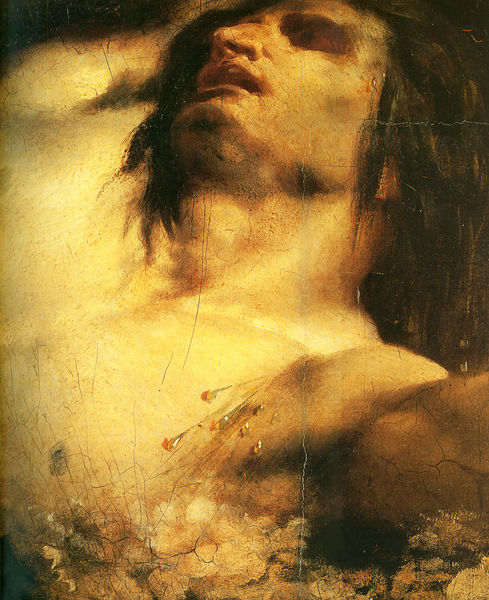
Titel: Die Dantebarke (Dante und Vergil in der Hölle)
Künstler: Eugène Delacroix
Institution: Paris, Musée du Louvre
Schlagwörter: akt, gemälde, kopf, mann, nackt, gelb, ocker, ausschnitt, braun, brust, haar, holz, licht, mund, nase, malerei, bart, augen, gesicht, mensch, stein, tod, tot, toter, hals, öl, haare, kinn, detail, büste, erotik, oberkörper, blut, krank, religion, sex, verletzt, leinwand, christus, jesus, sterben, leiden, lust, fresko, tropfen, sebastian, krakelee, komet, leiden christi, haasre, öl auf leinwand, schweiss, achselhöle